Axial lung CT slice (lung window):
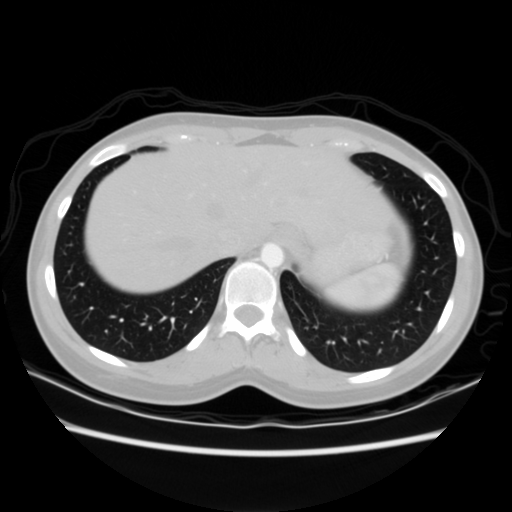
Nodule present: no